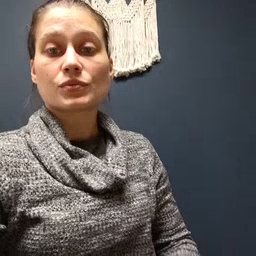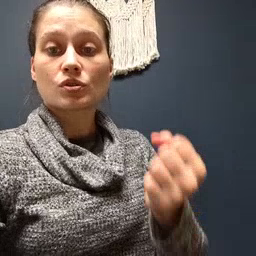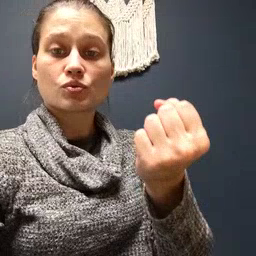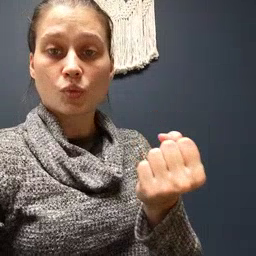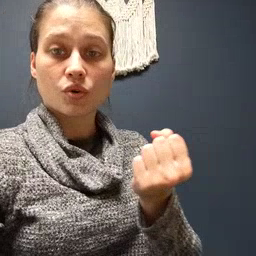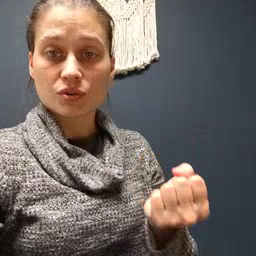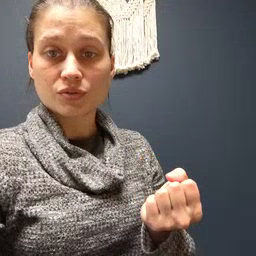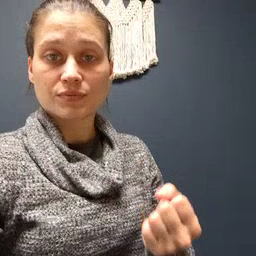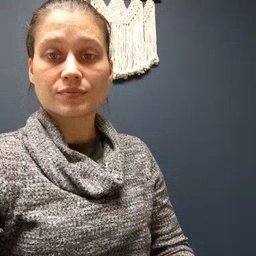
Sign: drawer